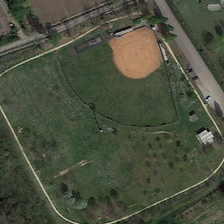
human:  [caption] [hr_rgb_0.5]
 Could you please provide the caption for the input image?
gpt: a baseball field is near some green trees and a road .

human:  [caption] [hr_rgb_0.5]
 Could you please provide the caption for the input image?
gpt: a baseball field is near some green trees and a road .

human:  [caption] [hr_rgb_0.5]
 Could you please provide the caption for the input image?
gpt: a baseball field is near some green trees and a road .

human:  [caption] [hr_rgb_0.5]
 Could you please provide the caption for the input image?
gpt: a baseball field is near some green trees and a road .

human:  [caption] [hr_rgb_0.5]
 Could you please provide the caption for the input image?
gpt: a baseball field is near some green trees and a road .